Field crop: maize
Growth stage: 2
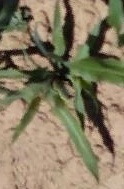
Species: maize